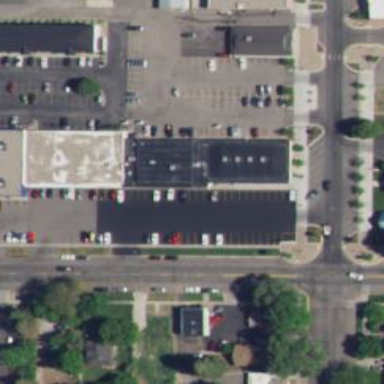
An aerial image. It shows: Post office.